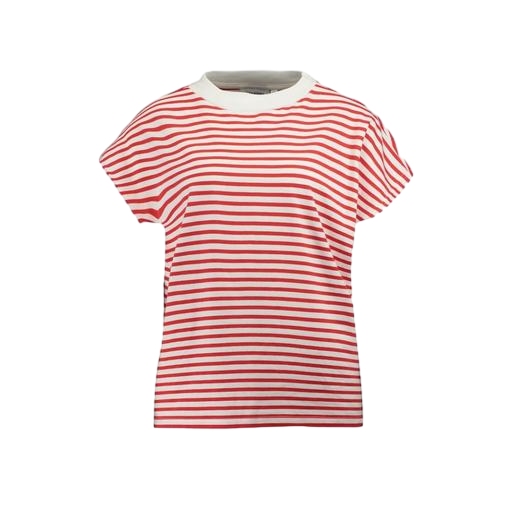
red striped tee, red striped jersey tee, striped red and white shirt, white background